Question: I am novice in MATLAB. . I am earning it to implement Numerical Methods for CFD.
I was trying to find f where f is as shown in image below - f is on right

I have written a code in Editor to calculate f for given value of x and given degree n.
'''
function result = myFunc(n,x)
% C = [1, 1./[1:n]];
% above expression means the following:
C = [1];
vec = [1:n];
C = [C, 1./vec];
a = [1, x.^vec];
result = C.*a;
end
'''
I am getting an error (as shown above) when I call 'myFunc' from the Command Window (also shown above). I have seen some posts here that say to click on the green run button. I can do that but I also want to do it using the Command Window.
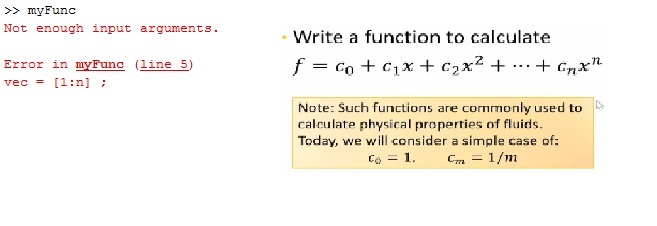
Answer: I think you need to understand how MATLAB handles function calls. MATLAB uses filenames when using the command prompt.
By calling "myFunc" in the command prompt, MATLAB searches for a file named myFunc.m on the MATLAB path and runs the first function in that file (if there is a function defined in the file). The arguments passed to myFunc() will be directly fed to the function. To clearify:
Imagine a file foo.m with the content
'''
function bar(input)
print input
end
'''
When writing
'''
foo("Hello World");
'''
MATLAB searches for the file foo.m, finds the function bar(input) and calls the function with the given argument "Hello World". "Hello World" appears in the command prompt. However, calling
'''
bar("Hello World")
'''
will result in an error, as there is no file bar.m on the path.
It is strongly recommended to name the first function in a file identical to the filename itself. But it is not required.
Hope that helps a bit